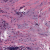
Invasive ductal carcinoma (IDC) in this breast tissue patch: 1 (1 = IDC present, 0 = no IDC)